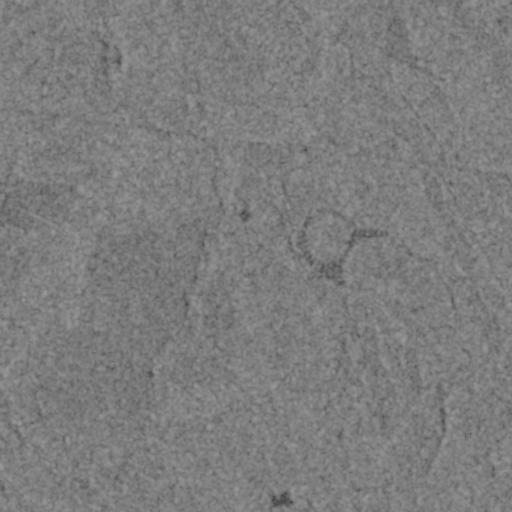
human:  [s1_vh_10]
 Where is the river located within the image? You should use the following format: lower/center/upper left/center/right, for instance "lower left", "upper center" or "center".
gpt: The river is located in the upper right of the image.
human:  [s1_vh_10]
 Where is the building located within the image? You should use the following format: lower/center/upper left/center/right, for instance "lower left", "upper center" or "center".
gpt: The building is located in the center right of the image.
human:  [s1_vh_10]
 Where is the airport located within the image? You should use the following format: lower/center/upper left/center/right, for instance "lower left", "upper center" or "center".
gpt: There is no airport in the image.

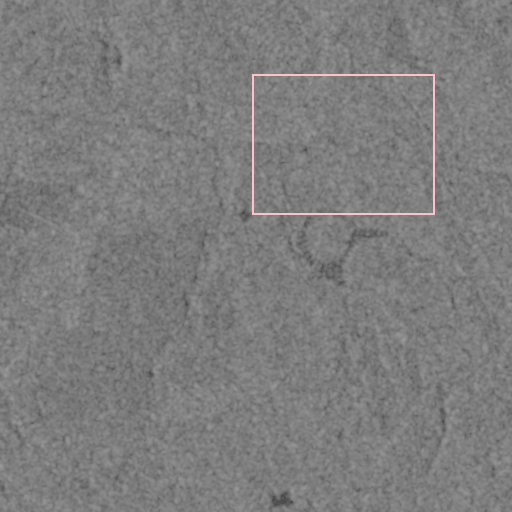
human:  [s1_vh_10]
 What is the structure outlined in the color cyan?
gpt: There is no cyan outline.
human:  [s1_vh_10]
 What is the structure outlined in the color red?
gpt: There is no structure outlined in red.